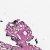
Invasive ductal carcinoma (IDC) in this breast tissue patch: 0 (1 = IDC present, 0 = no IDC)